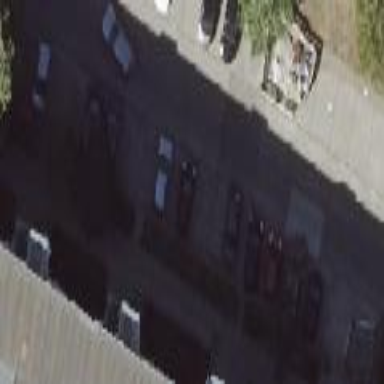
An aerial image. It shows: Street side parking on concrete surface.